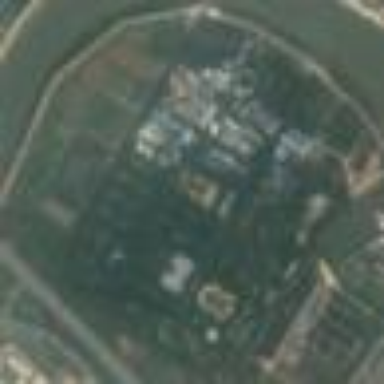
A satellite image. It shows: Theme park.